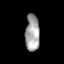
Tissue: prostate
Cell type: Fibroblasts
Senescence score: 0.7136
Nuclear area (px): 502
Mean DAPI intensity: 165.95